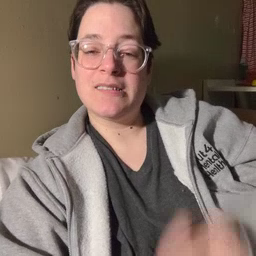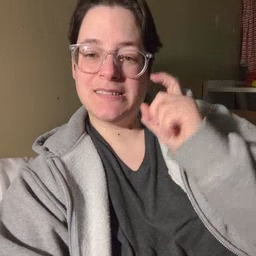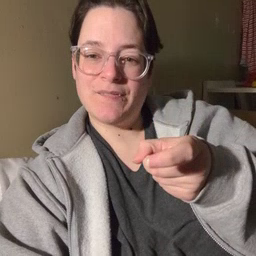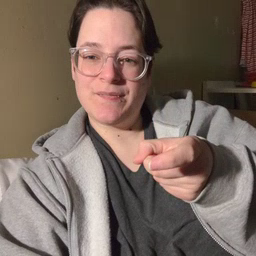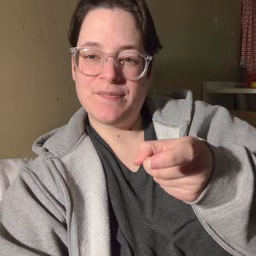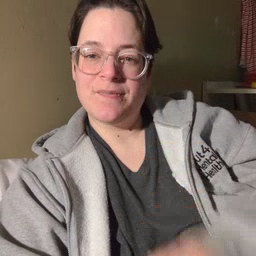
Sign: gift